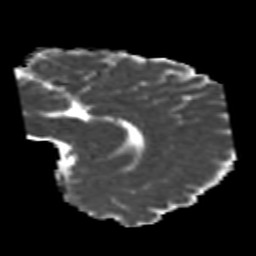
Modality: MD
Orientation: sagittal
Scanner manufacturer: siemens
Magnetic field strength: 3 T
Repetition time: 6.8 s
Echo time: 0.093 s